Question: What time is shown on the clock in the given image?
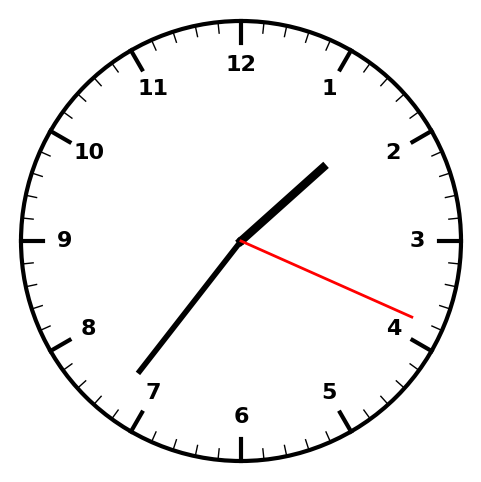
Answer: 01:36:19